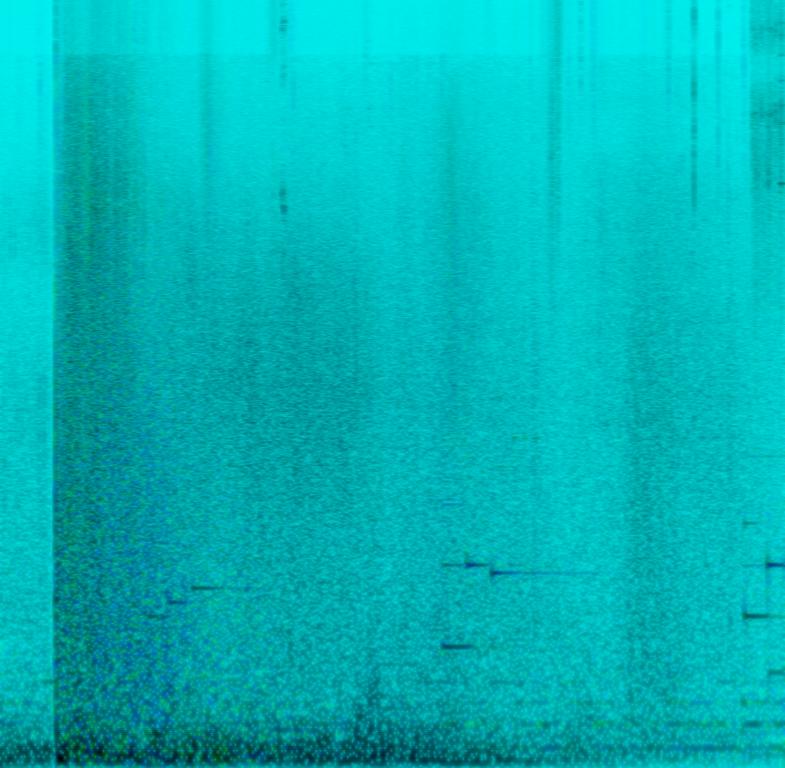
The track features a cinematic ambience with different sound effects like waves or earthquake sounds. In the foreground there's a bright piano playing a melody with a positive vibe. The track sounds like an extract from a video game,